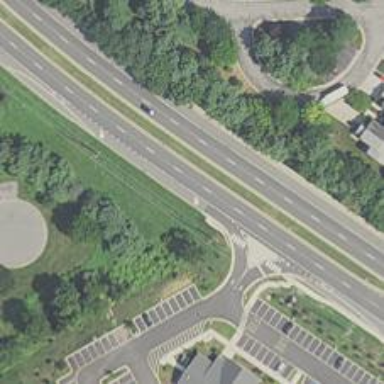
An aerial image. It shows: Trunk highway.